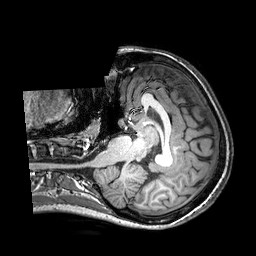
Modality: T1w
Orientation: axial
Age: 23
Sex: female
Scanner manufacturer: philips
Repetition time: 0.008928 s
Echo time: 0.0046 s